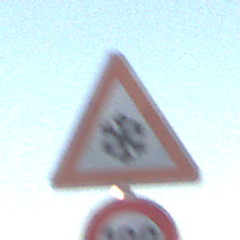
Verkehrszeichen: SchneeOderEisglaette
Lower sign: Geschwindigkeit100
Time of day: SunriseSunset
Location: Outdoor (Nature)
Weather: Clear
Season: NotSpecified
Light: Natural